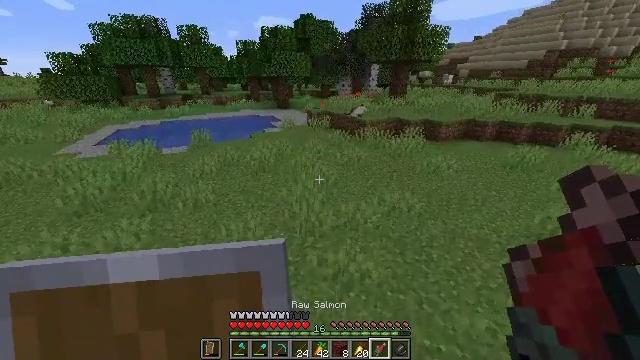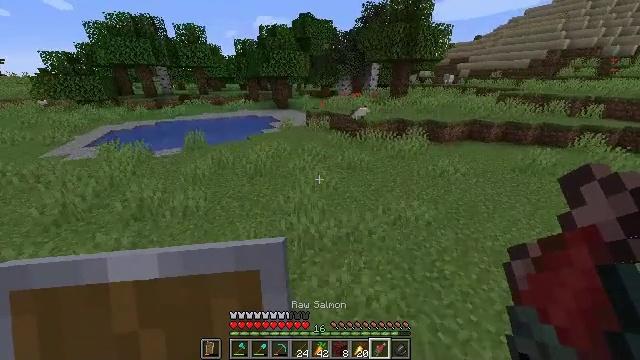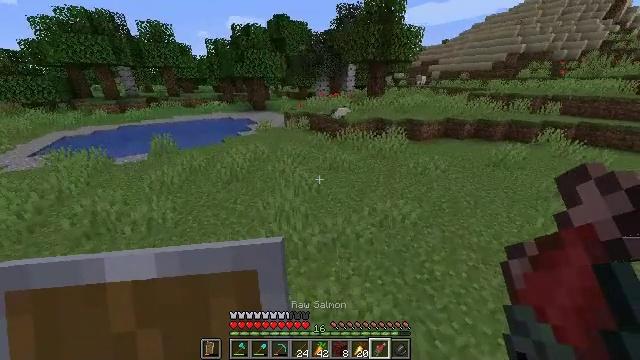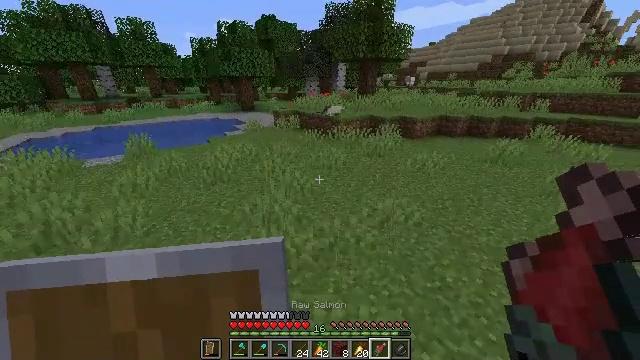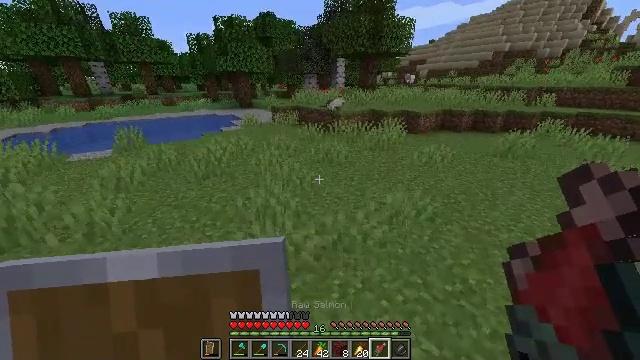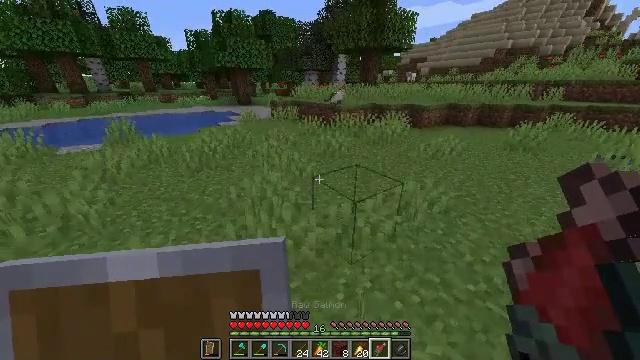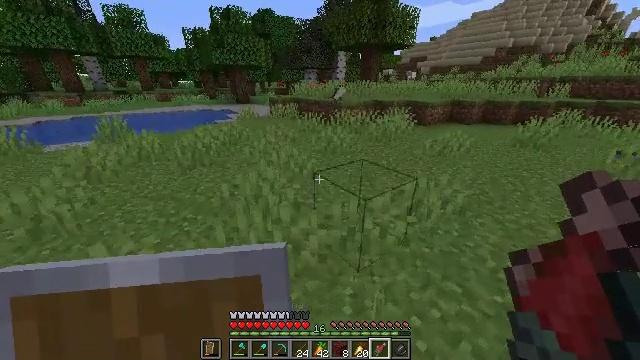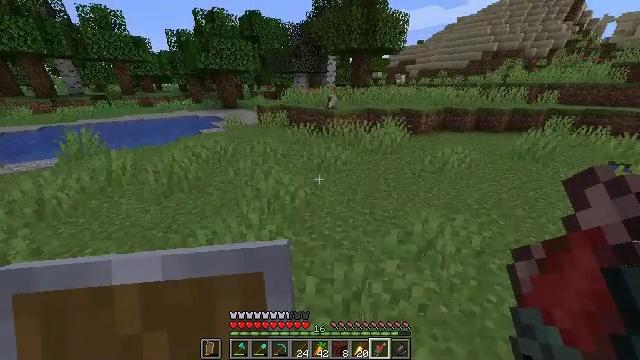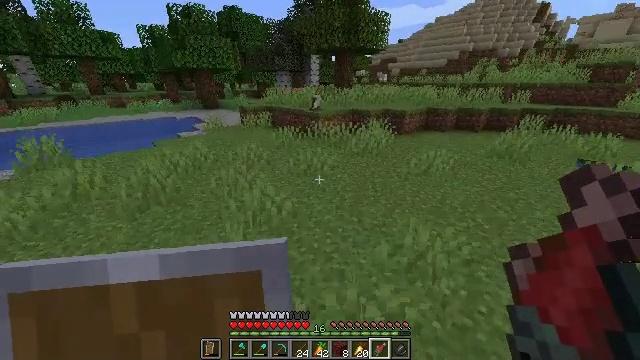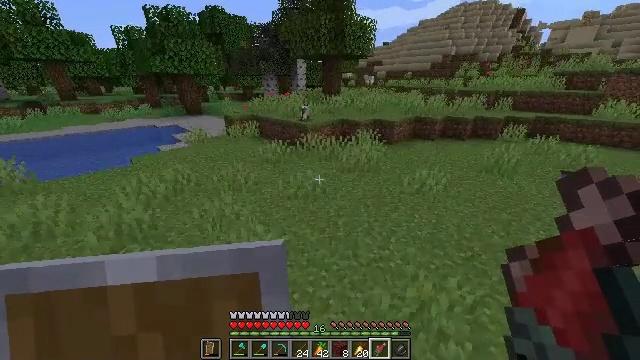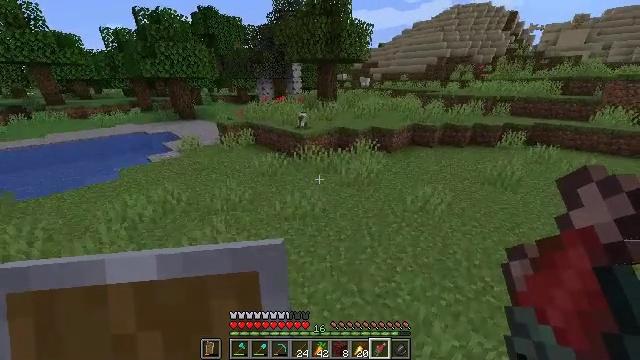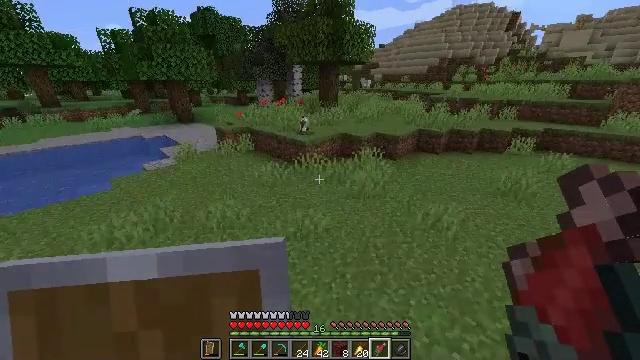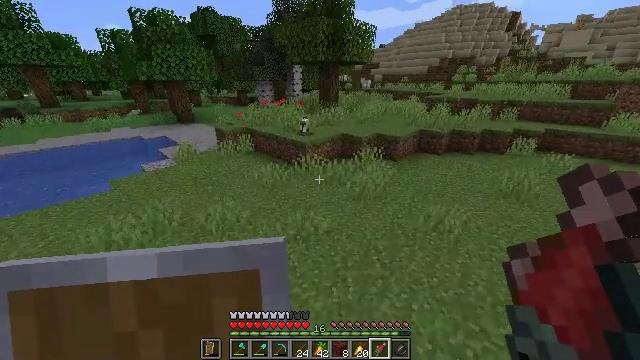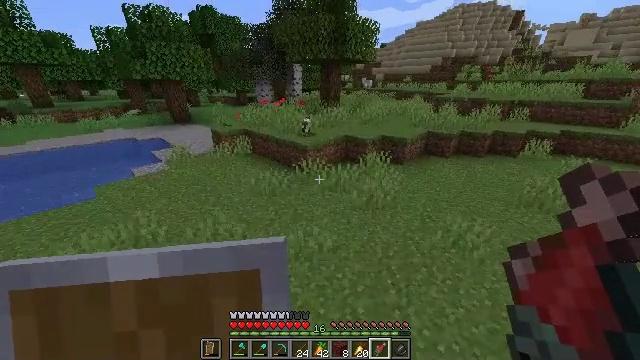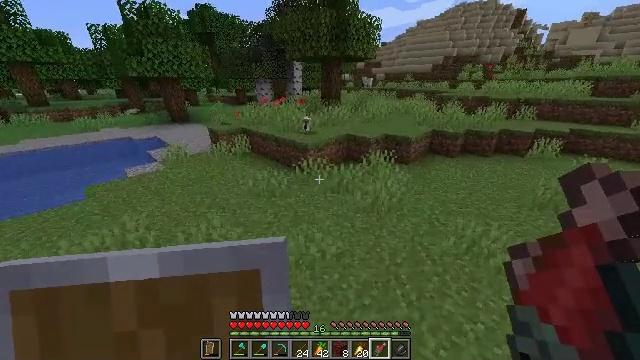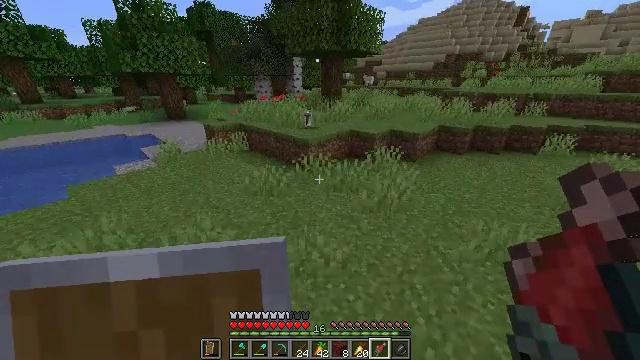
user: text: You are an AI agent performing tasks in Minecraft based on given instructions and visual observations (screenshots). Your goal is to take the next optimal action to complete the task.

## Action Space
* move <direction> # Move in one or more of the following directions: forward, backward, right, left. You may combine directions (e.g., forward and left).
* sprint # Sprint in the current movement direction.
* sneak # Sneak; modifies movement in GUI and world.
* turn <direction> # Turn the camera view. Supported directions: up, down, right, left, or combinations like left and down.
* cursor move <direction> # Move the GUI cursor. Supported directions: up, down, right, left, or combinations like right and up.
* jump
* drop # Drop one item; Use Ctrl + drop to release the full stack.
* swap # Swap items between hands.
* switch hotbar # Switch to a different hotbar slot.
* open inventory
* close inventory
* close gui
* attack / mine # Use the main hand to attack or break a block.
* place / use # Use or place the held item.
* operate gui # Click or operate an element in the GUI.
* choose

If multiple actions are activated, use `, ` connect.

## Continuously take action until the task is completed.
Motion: motion action
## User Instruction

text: Break the dark oak leaves for resources.
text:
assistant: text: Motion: move forward, sprint, jump
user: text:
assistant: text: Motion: move forward, sprint, turn right, jump
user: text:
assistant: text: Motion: move forward, sprint, turn right, jump
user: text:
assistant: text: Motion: move forward, sprint, jump
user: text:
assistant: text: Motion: move forward, sprint, jump
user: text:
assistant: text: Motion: move forward, sprint, jump
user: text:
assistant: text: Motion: move forward, sprint, turn right, jump
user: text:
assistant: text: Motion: move forward, sprint, turn right, jump
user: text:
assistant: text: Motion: move forward, sprint, turn right, jump
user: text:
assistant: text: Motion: move forward, sprint, turn right, jump
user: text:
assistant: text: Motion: move forward, sprint, jump
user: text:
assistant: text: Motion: move forward, sprint, jump
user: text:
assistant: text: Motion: move forward, sprint, jump
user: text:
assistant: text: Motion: move forward, sprint, jump
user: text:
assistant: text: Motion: move forward, sprint, jump
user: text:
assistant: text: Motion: move forward, sprint, jump
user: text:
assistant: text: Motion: move forward, sprint, jump
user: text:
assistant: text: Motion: move forward, sprint, jump
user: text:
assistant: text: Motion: move forward, sprint, jump
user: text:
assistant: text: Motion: move forward, sprint
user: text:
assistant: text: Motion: move forward, sprint
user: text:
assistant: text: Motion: move forward, sprint
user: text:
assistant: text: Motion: move forward, sprint
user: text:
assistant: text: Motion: move forward, sprint
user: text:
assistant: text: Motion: move forward, sprint, turn right
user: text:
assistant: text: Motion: move forward, sprint, turn right
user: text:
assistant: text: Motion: move forward, sprint, turn right, jump
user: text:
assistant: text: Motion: move forward, sprint, jump
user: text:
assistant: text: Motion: move forward, sprint, turn left, jump
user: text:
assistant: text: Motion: move forward, sprint, turn left and down, jump